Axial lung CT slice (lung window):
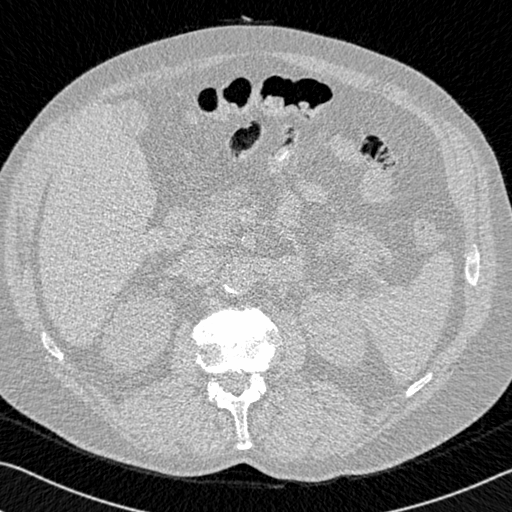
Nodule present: no